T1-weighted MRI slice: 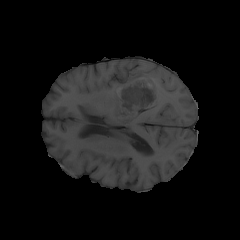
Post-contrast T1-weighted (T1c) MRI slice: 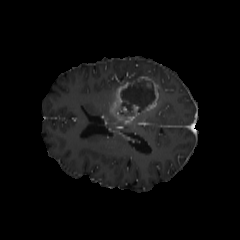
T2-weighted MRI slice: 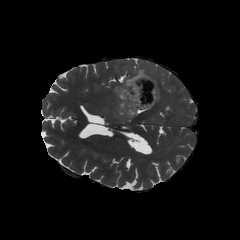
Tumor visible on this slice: yes